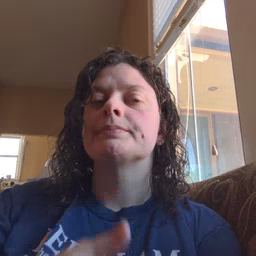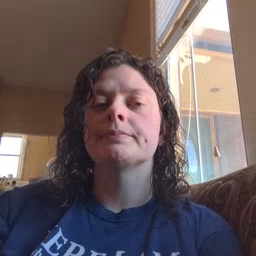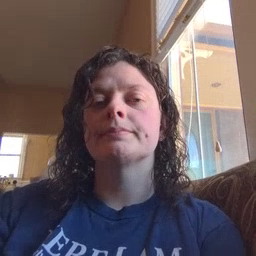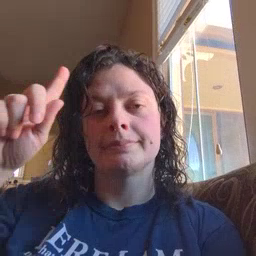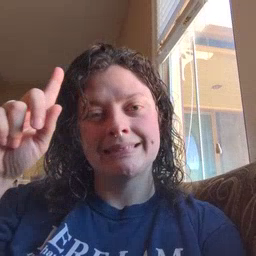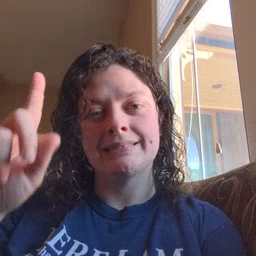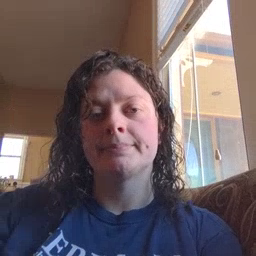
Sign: penny